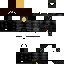
A male skeleton skin with dark skin, wearing brown helmet dressed in a black armor chest and black pants, featuring a closed mouth.